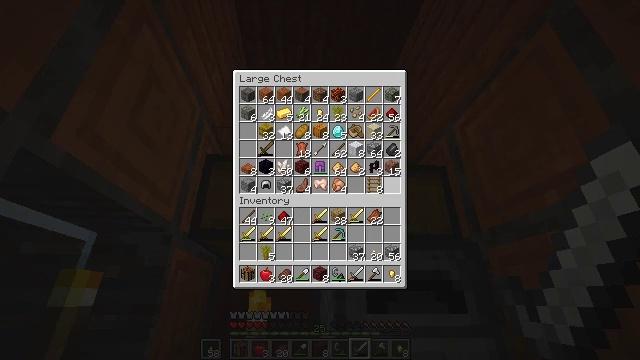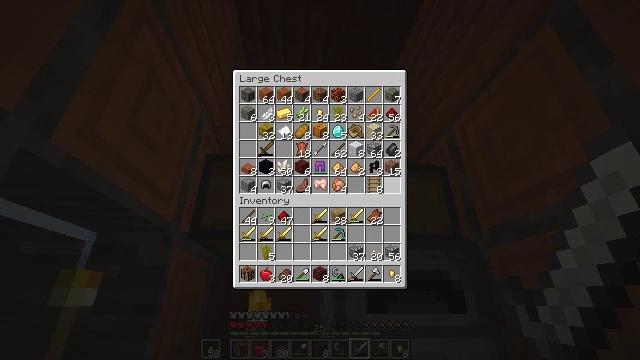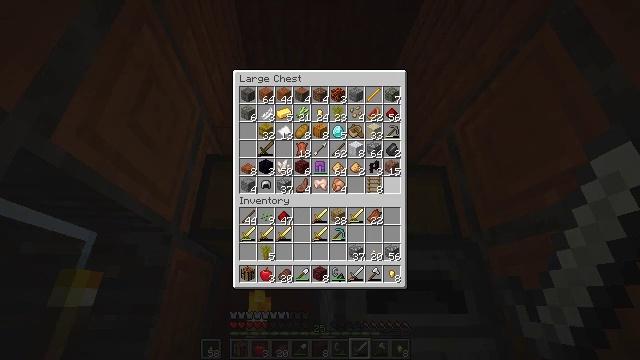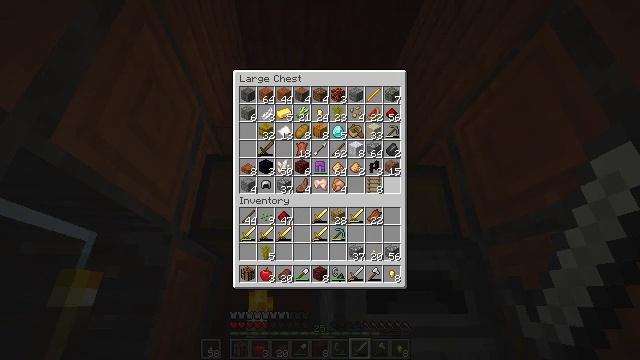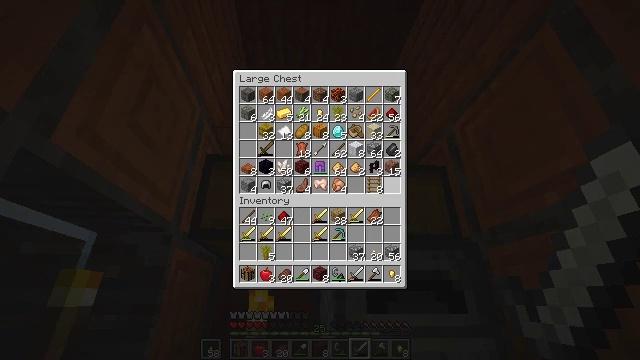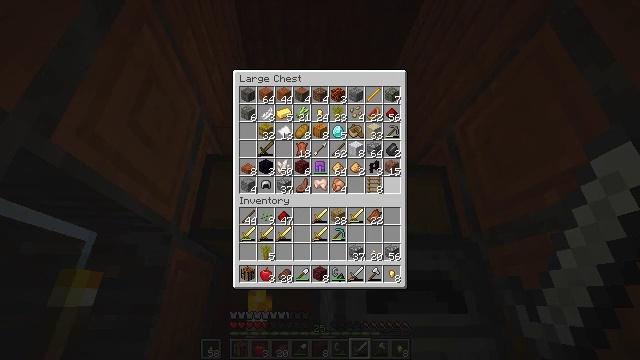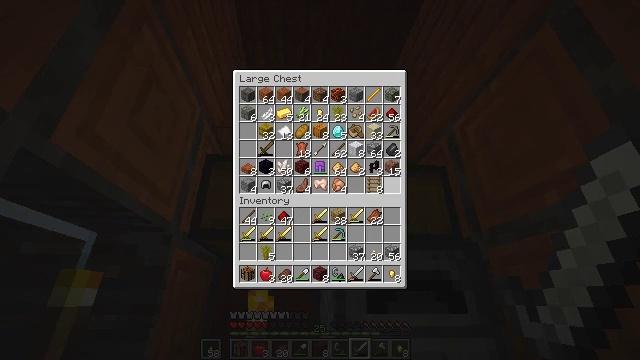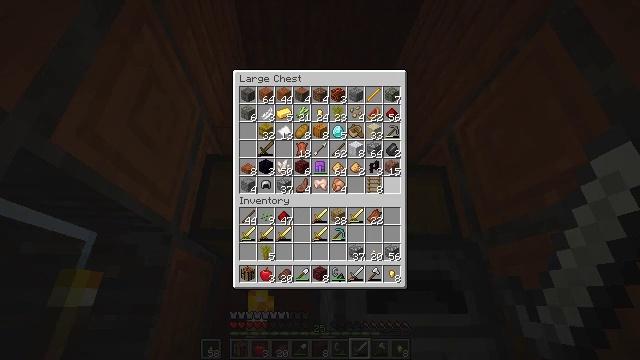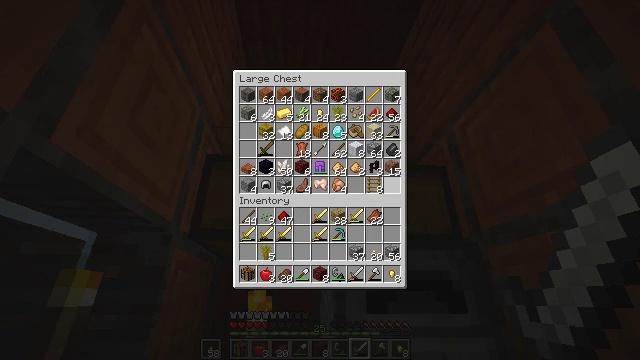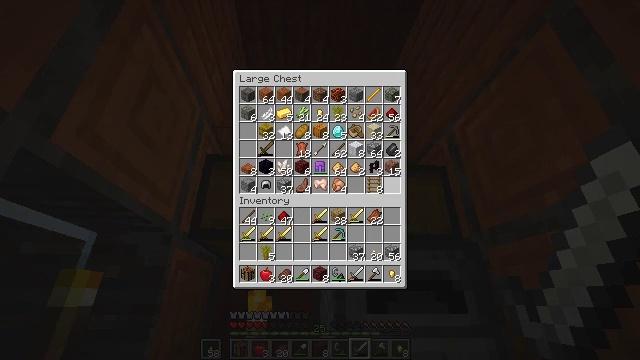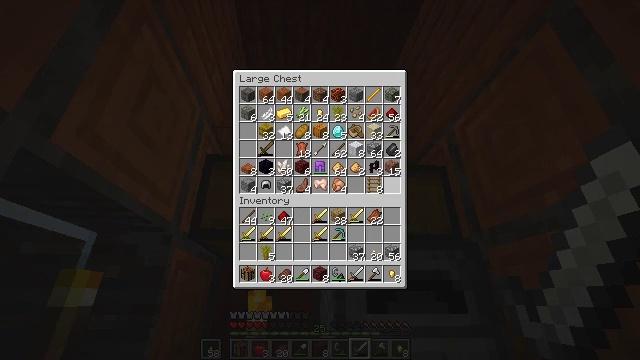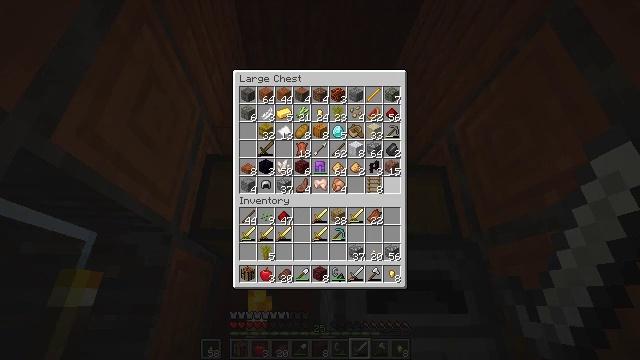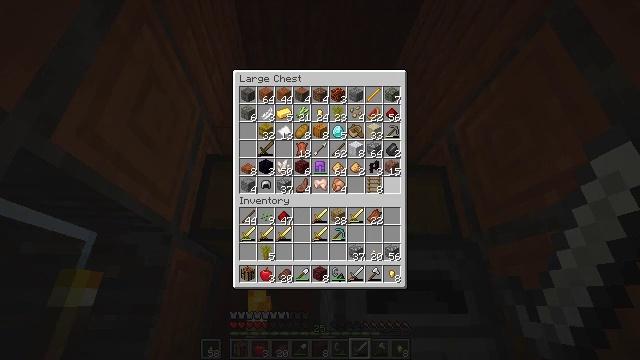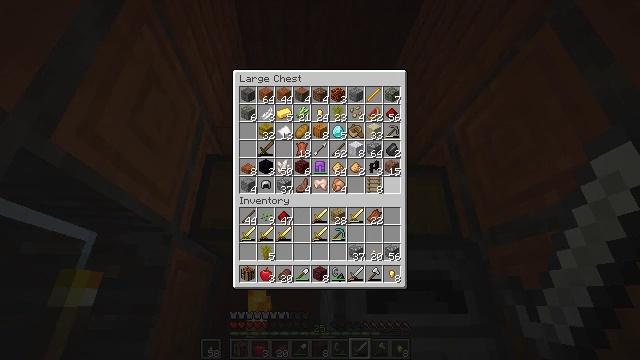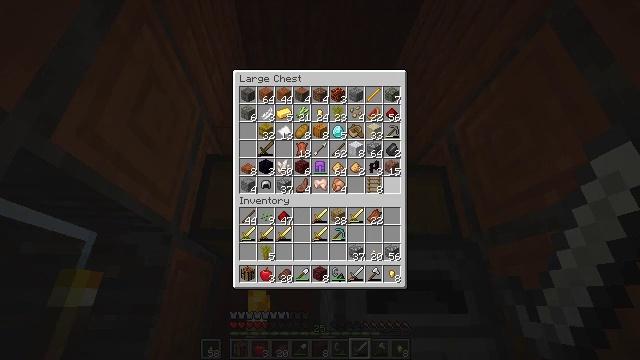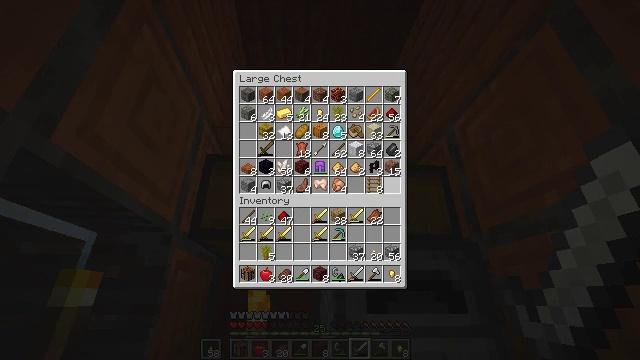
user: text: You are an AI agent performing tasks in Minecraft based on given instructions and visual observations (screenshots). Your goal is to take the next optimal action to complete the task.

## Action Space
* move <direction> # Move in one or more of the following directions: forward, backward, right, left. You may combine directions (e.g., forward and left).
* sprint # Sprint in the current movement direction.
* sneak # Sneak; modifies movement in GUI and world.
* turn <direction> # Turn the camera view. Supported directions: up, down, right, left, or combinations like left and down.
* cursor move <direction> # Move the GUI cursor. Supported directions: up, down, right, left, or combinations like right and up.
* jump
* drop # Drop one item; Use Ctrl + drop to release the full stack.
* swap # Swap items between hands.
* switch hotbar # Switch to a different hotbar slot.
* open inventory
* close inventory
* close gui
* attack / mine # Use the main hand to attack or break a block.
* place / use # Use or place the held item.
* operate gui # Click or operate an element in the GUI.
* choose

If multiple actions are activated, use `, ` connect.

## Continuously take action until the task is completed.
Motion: motion action
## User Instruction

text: Use diamonds and a stick to craft a diamond sword.
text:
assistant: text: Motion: no_op
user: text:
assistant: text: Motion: no_op
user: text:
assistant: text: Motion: no_op
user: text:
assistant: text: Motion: no_op
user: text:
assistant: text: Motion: no_op
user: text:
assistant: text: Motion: no_op
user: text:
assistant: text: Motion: no_op
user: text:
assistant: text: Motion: no_op
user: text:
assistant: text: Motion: no_op
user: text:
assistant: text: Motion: no_op
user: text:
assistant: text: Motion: no_op
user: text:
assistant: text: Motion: no_op
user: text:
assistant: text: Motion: no_op
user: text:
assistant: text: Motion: no_op
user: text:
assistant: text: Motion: no_op
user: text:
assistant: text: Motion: no_op
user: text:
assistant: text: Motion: no_op
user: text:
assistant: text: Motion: no_op
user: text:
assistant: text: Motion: no_op
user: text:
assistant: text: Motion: no_op
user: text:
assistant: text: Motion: no_op
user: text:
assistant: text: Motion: no_op
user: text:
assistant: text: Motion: no_op
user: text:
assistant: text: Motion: no_op
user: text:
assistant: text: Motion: no_op
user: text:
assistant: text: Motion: no_op
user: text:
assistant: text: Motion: no_op
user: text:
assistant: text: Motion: no_op
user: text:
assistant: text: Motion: no_op
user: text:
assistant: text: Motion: no_op